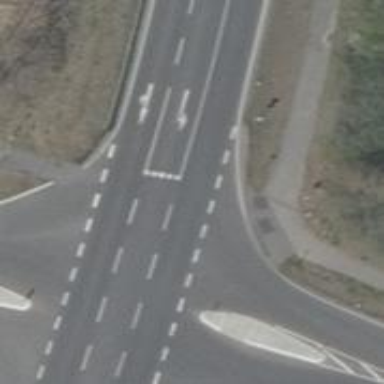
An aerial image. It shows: Asphalt road classified as primary highway.